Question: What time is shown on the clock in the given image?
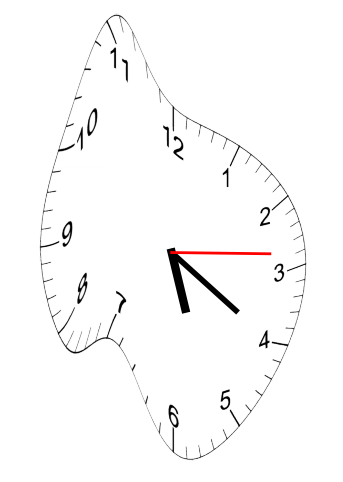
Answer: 05:20:14